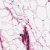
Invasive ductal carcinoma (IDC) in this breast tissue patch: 0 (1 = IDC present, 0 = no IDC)